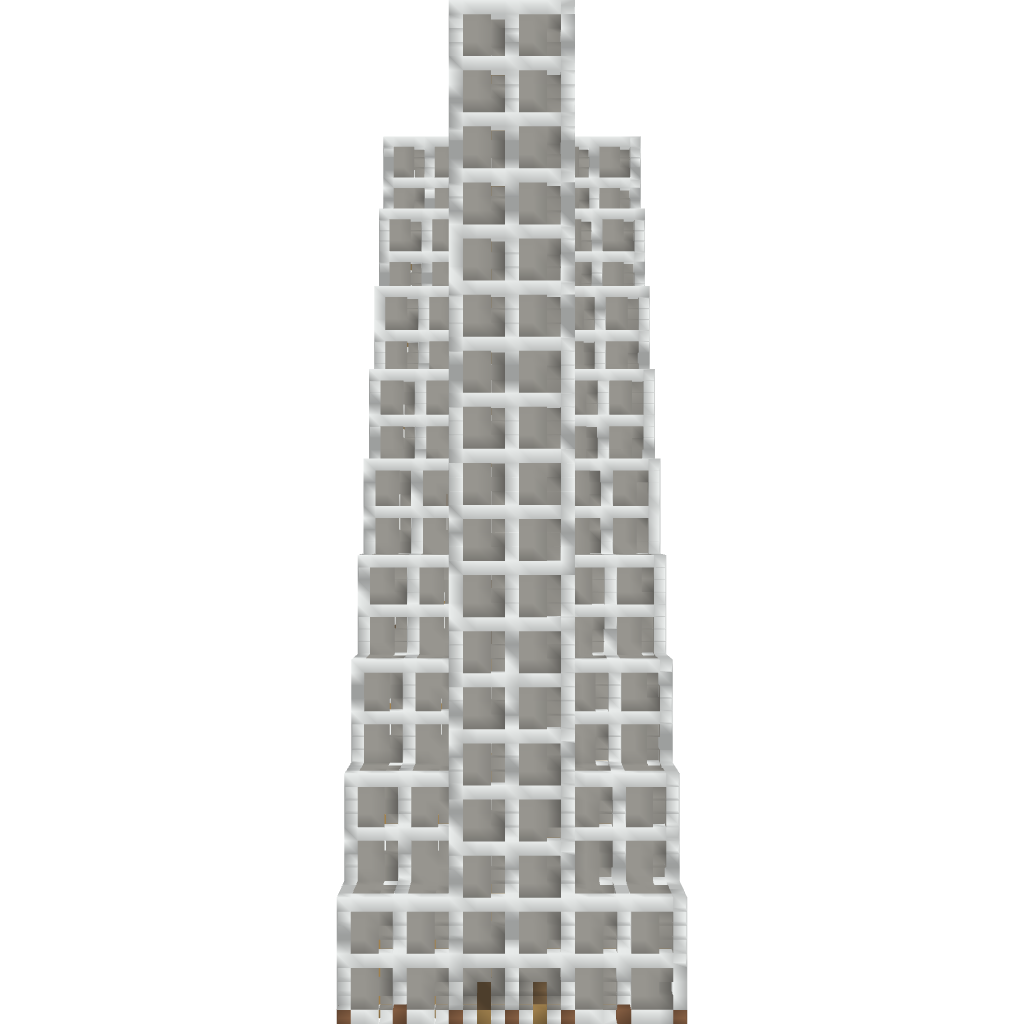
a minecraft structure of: Modern Skyscraper #2